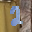
Label: 2